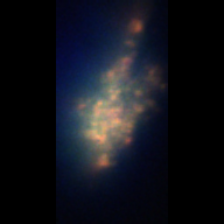
Taxon: Unknown_detritus
Group: Unknown